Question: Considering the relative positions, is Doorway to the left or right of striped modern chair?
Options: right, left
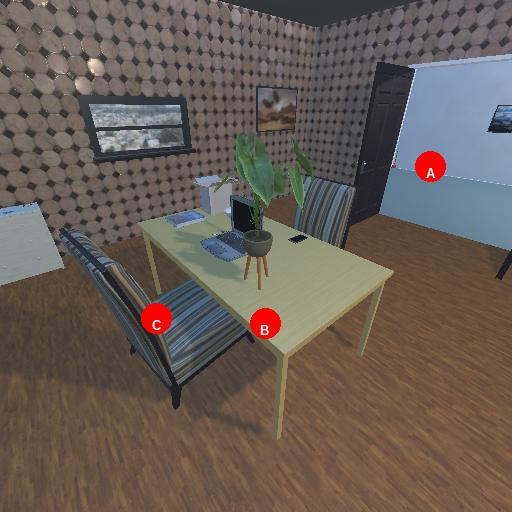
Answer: right